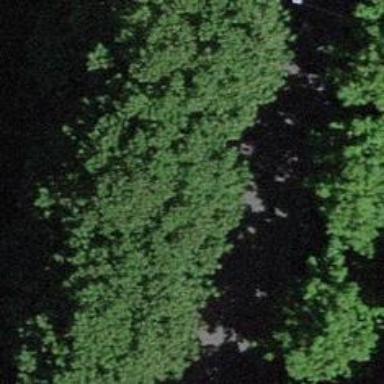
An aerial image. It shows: Avenue lined with broadleaved trees.